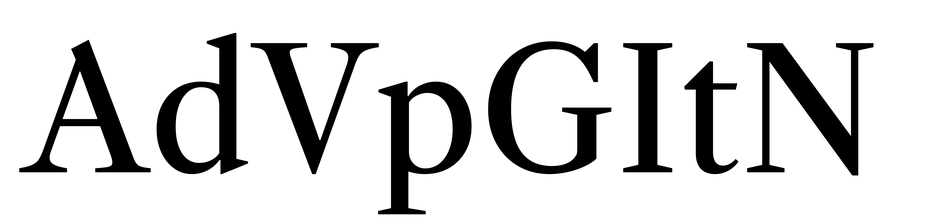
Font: LibreCaslonText_Regular